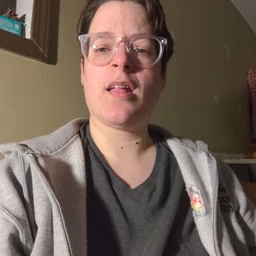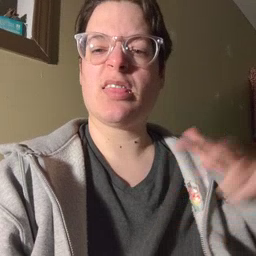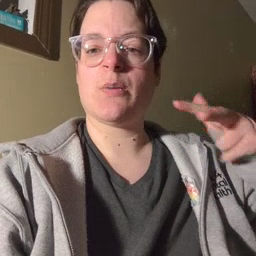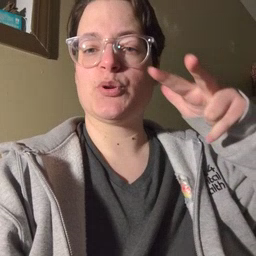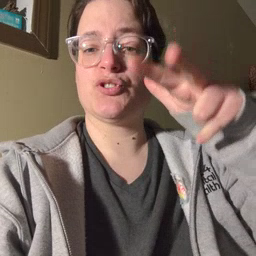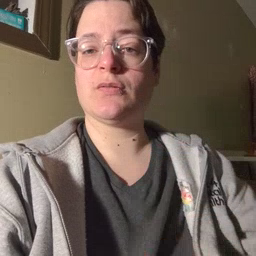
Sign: helicopter